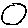
Label: circle